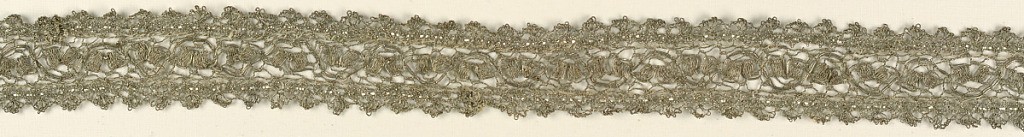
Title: Trimming
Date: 18th century
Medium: silver in flat strips wound on a silk core Technique: bobbin lace, metallic
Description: Band of silver lace made up of three pieces. Insertion is in the design of a serpentine stem with a scalloped border stitched to either side.